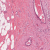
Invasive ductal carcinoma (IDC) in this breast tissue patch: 1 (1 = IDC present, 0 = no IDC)